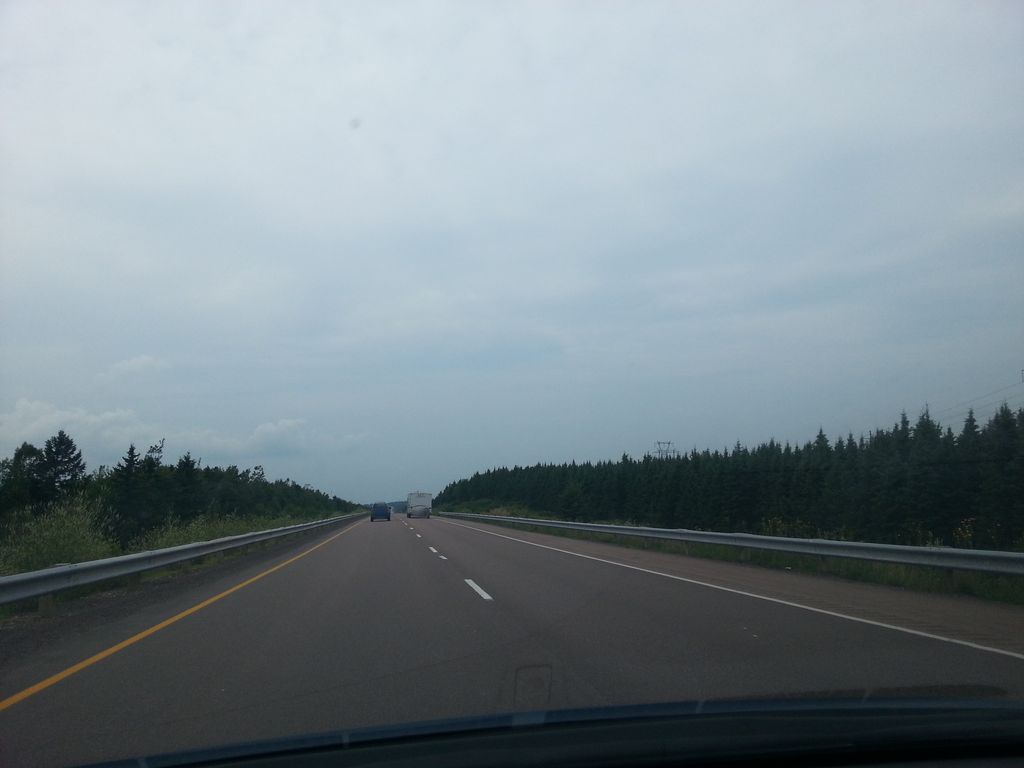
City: charlottetown